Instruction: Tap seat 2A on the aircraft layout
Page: seats
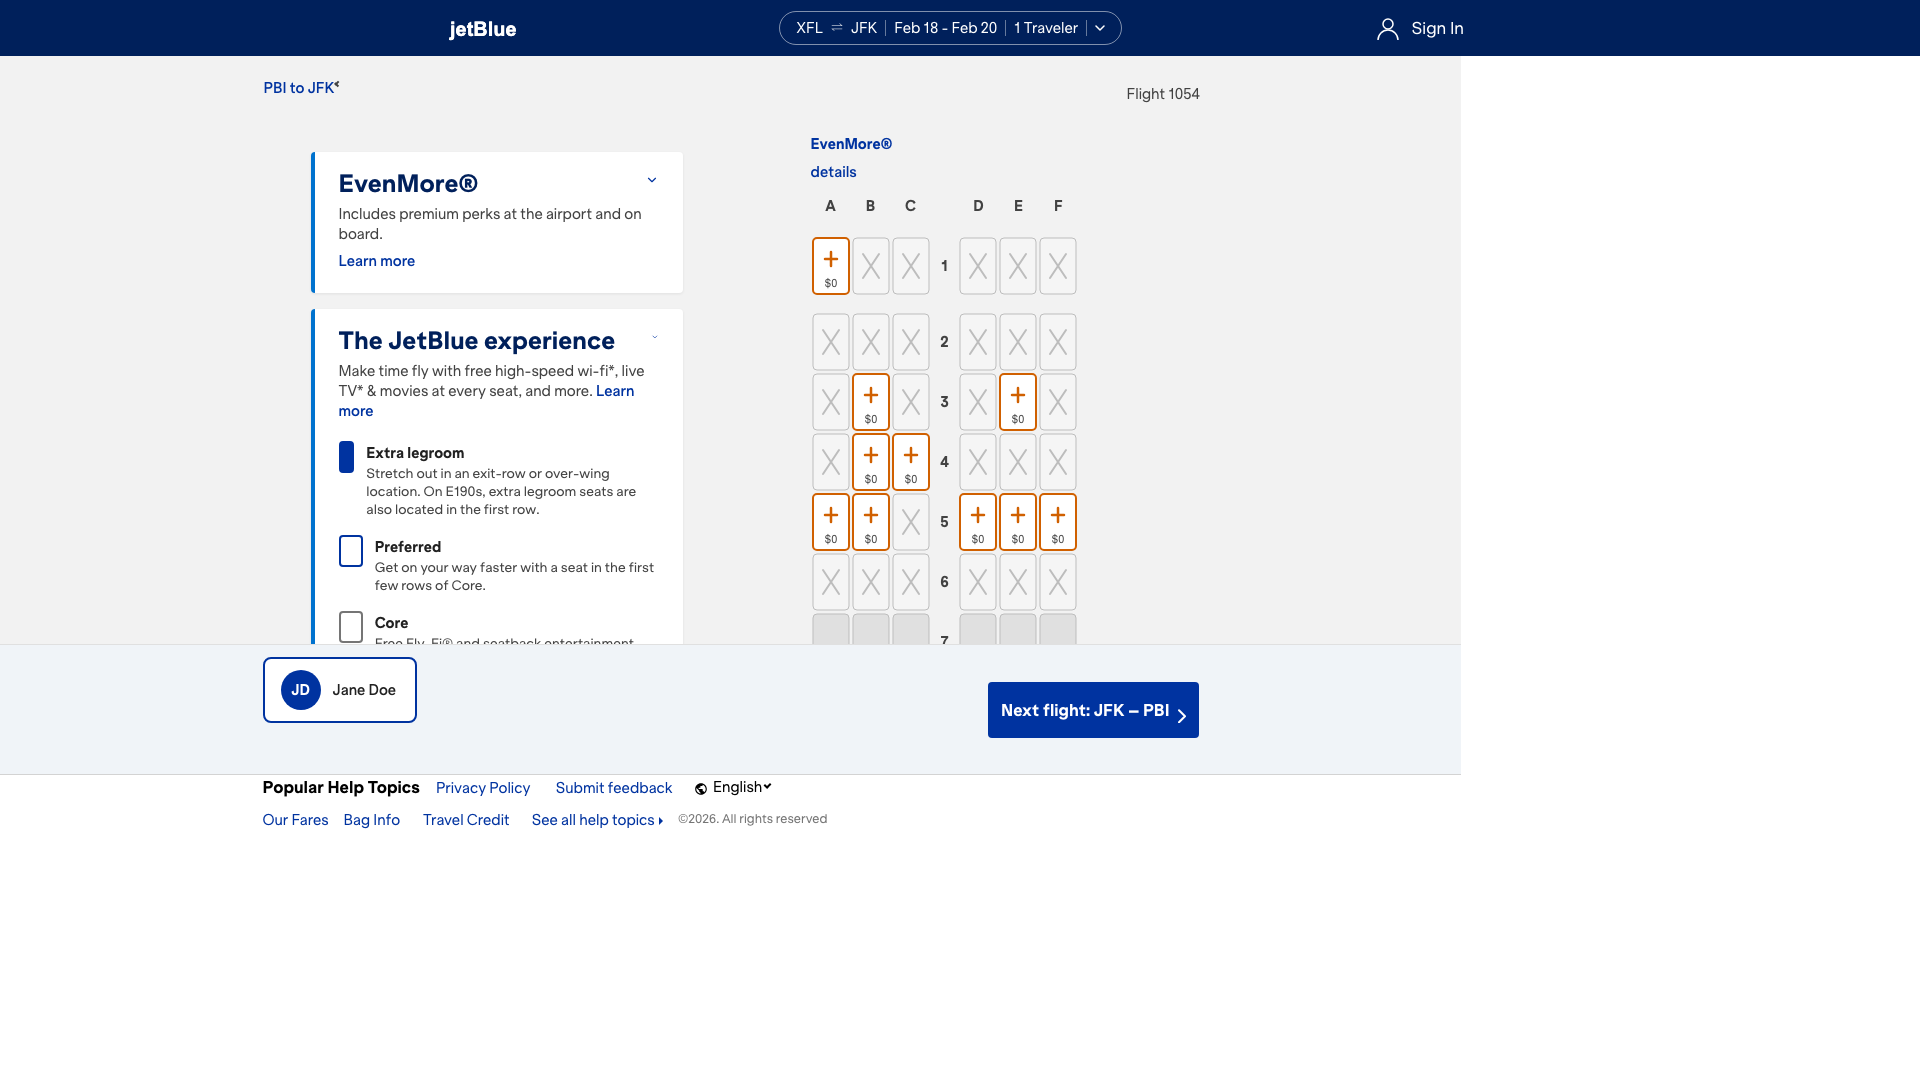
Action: click